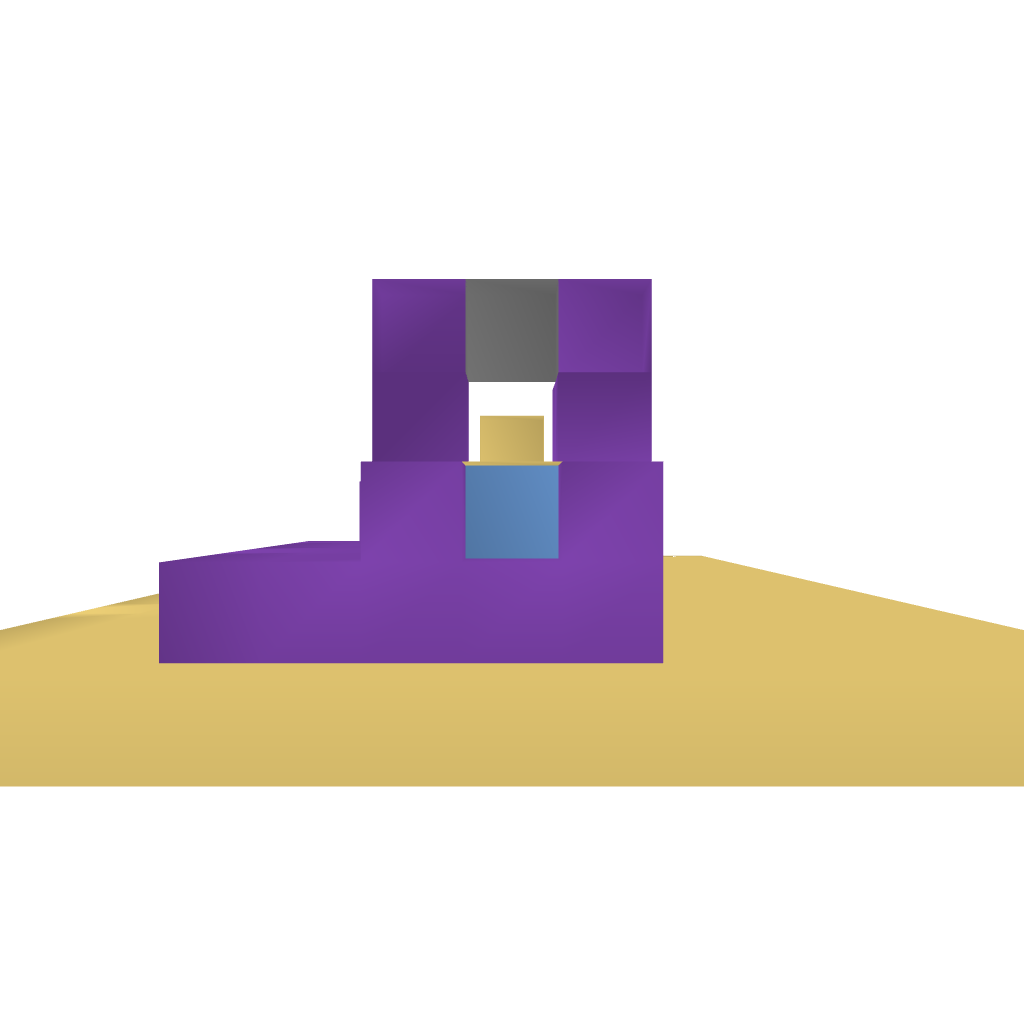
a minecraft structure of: Automatic TNT Cannon (Basic) bad low quality